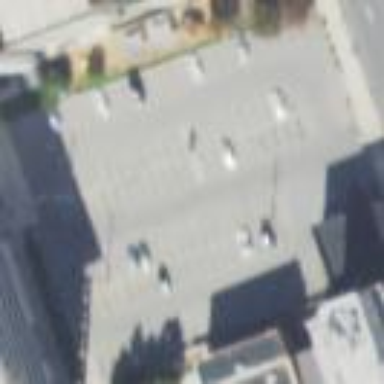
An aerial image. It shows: Parking area with surface.